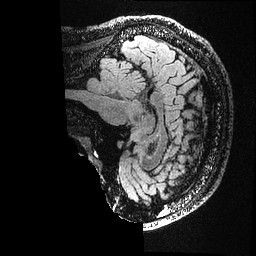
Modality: FLAIR
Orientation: sagittal
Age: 37
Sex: male
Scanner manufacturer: ge
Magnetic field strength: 3 T
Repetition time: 4.802 s
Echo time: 0.1169 s